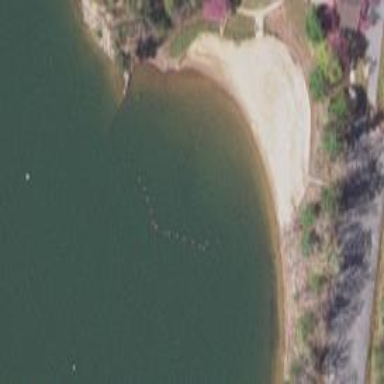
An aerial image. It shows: Swimming area meant for leisure land activities like swimming.